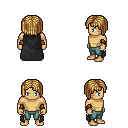
a pixel art fantasy rpg character, male body template, human, tanned skin, black cape, teal pants, blonde pageboy hairstyle, leather bracers, four views (front, back, left, right), 2x2 character sprite sheet, small pixel art, hard edges, no anti-aliasing